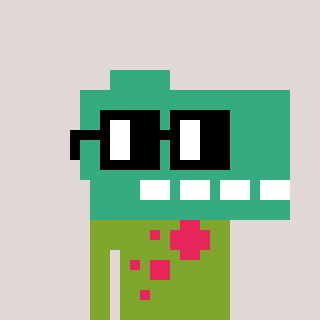
a pixel art character with square black glasses, a dino-shaped head and a slimegreen-colored body on a warm background